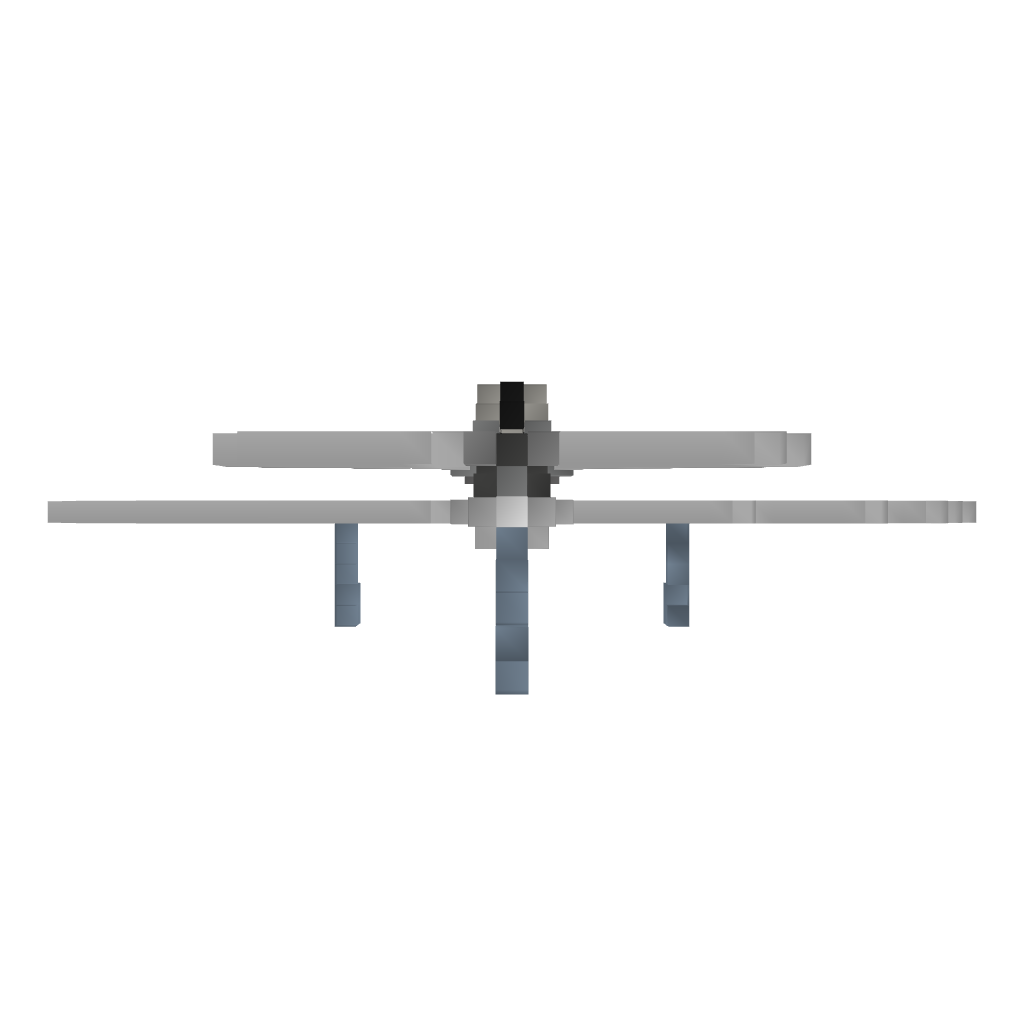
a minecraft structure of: Mitsubishi A6M